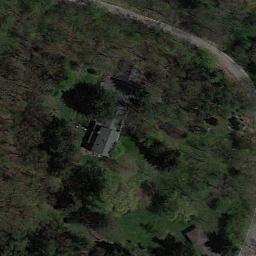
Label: sparse_residential